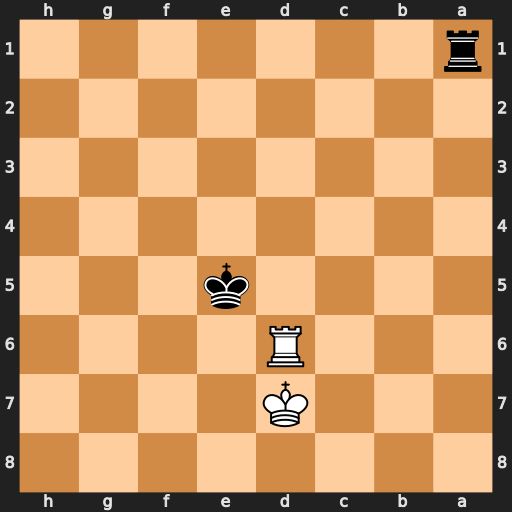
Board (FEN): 8/3K4/3R4/4k3/8/8/8/r7
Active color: b
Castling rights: -
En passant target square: -
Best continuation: Ra7+ Kc6 Ra6+ Kb5 Rxd6